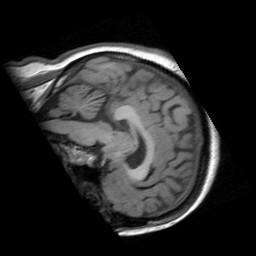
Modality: T1w
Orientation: sagittal
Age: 40